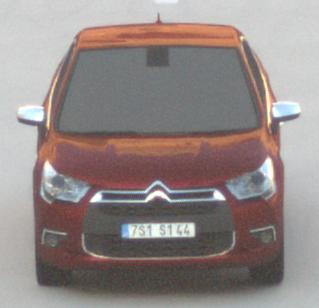
Make: Citroen
Model: DS 4 VTi 120
Detailed model: DS 4
Model produced from: 2011/05
Model produced until: 2015/01
Doors: 5
Color: red
Road condition: dry road
Daytime: sunrise or sunset
Contrast: low contrast